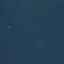
Land use / land cover: SeaLake